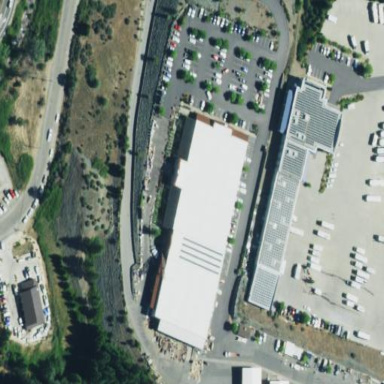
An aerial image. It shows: Hardware shop located in building.